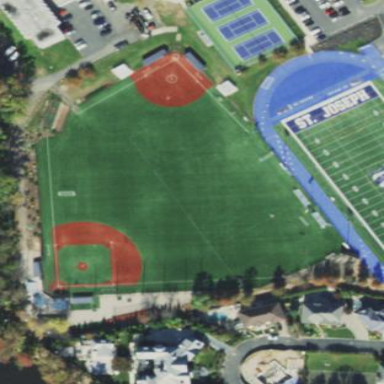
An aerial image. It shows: Baseball pitch for leisure and sports activities.